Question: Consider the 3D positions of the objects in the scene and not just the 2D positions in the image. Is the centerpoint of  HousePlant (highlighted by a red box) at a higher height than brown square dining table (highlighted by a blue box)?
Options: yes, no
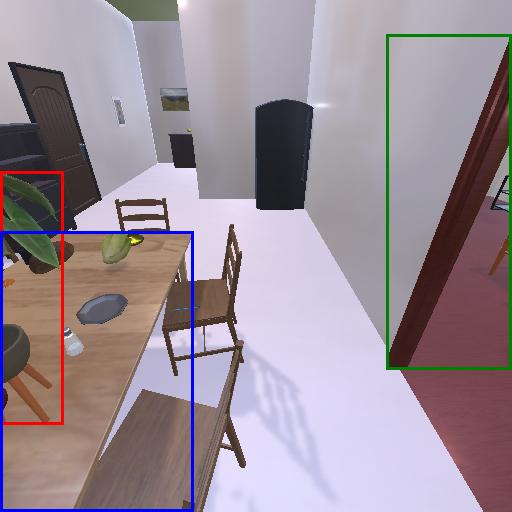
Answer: yes